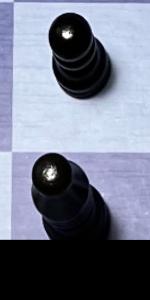
Label: Bishop_Black